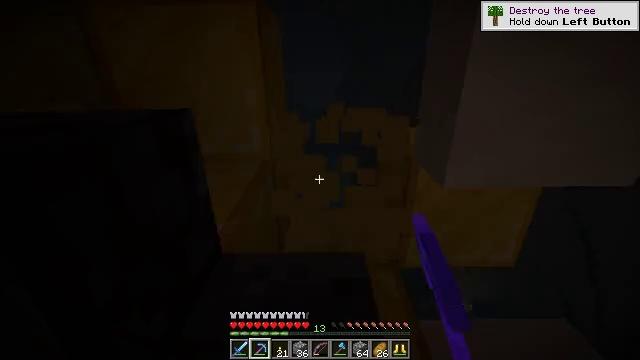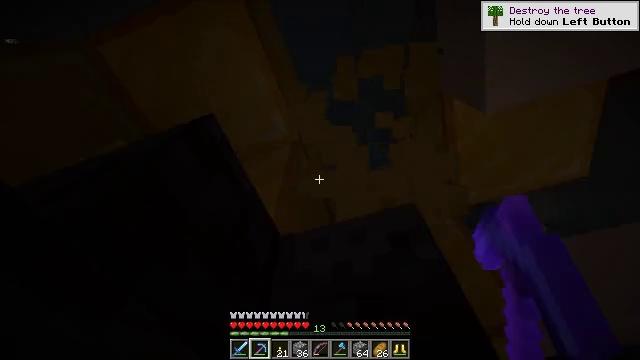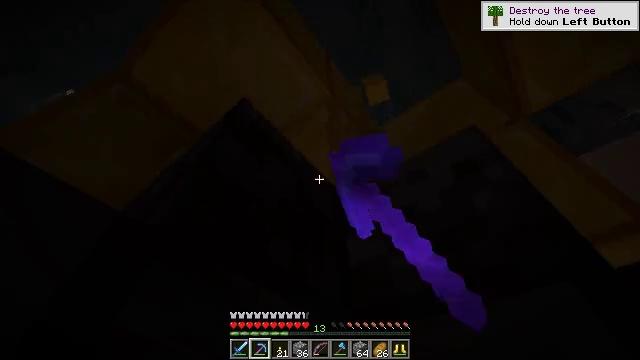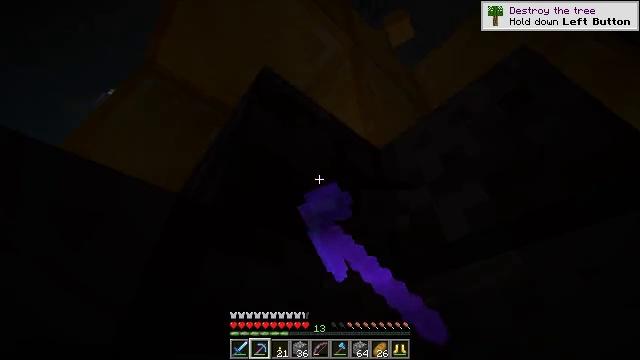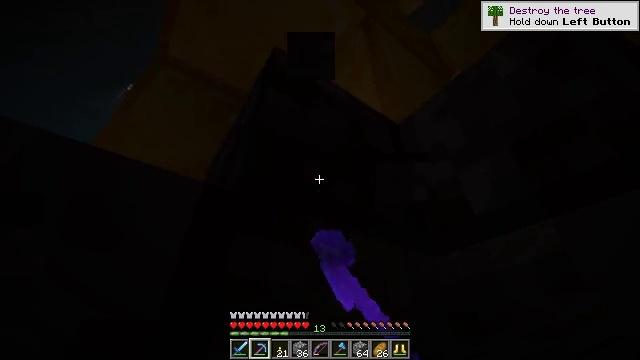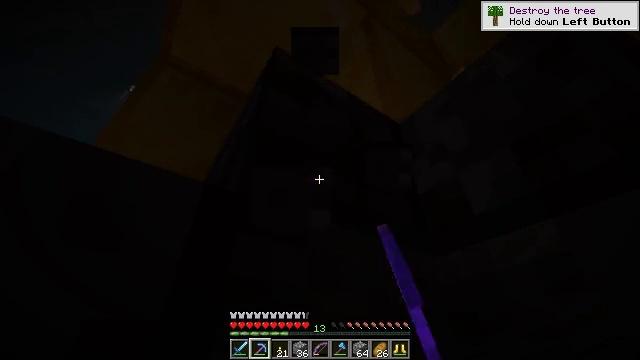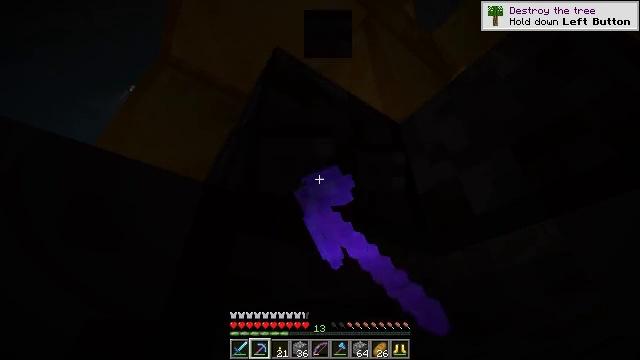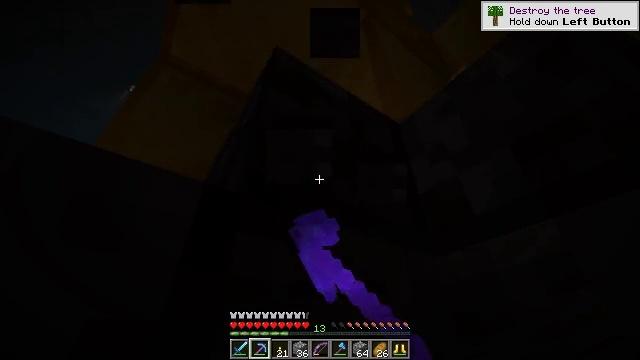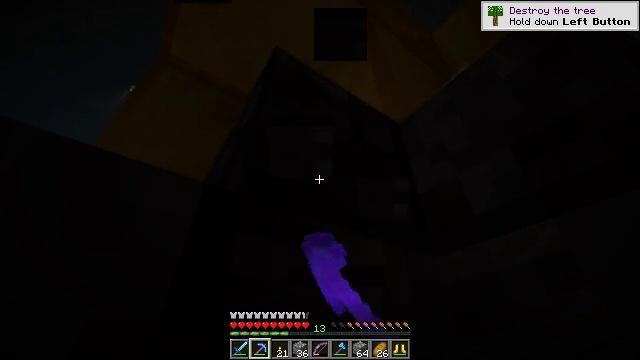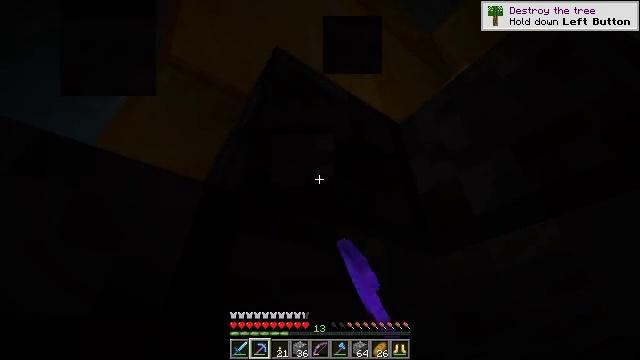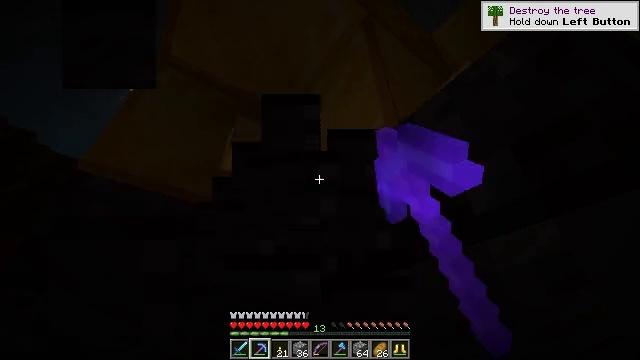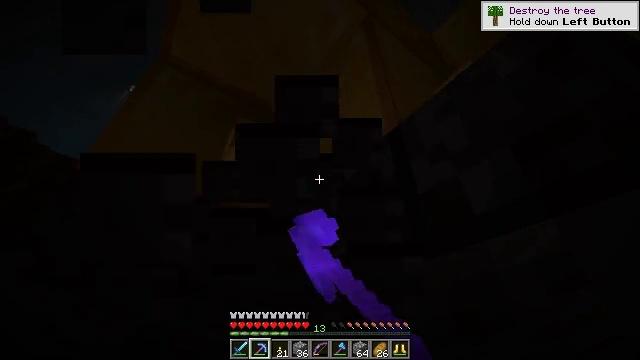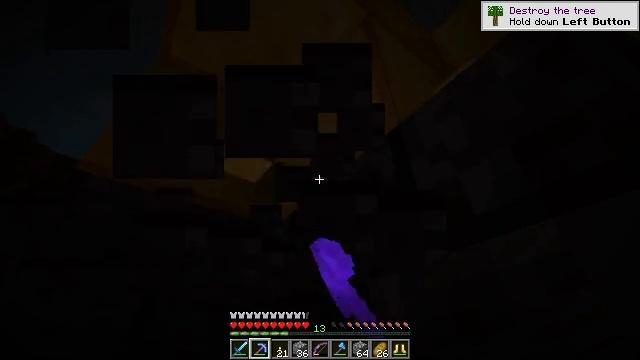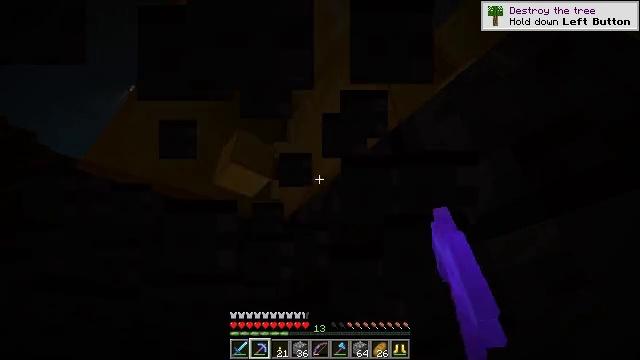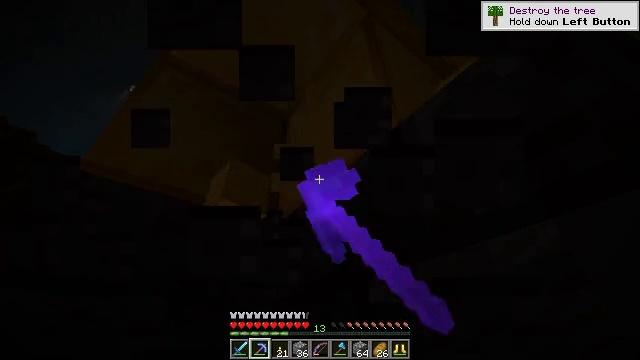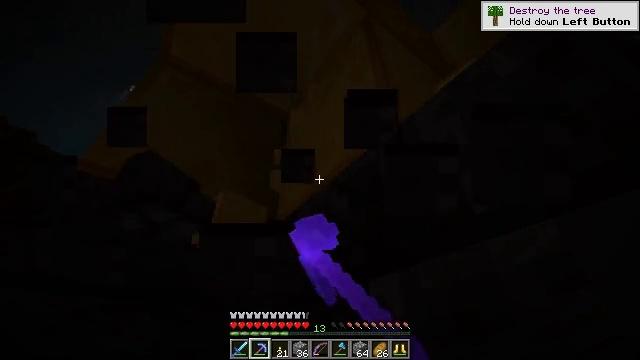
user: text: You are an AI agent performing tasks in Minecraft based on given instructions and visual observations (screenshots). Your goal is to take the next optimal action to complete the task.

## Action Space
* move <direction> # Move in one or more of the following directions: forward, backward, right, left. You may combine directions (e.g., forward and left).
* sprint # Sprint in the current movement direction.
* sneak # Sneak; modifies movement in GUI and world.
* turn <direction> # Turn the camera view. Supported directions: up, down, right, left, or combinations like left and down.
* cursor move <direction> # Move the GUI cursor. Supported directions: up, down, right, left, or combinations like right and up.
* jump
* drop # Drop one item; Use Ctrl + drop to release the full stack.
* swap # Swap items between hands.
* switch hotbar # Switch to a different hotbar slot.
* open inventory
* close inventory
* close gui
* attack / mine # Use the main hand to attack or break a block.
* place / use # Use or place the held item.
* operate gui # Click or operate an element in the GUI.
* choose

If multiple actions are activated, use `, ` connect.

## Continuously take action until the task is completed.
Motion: motion action
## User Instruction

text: Recycle the polished blackstone brick stairs from the build.
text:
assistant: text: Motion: sneak, turn left and down, attack / mine
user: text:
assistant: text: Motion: sneak, turn left and down, attack / mine
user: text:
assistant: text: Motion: sneak, turn left and down, attack / mine
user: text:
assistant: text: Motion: sneak, turn left and down, attack / mine
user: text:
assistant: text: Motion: sneak, attack / mine
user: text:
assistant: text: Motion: sneak, attack / mine
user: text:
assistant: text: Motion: sneak, attack / mine
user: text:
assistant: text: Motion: sneak, attack / mine
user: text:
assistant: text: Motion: sneak, attack / mine
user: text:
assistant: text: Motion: sneak, attack / mine
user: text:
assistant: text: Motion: sneak, attack / mine
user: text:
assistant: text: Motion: sneak, attack / mine
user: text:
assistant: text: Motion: sneak, attack / mine
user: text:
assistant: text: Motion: sneak, attack / mine
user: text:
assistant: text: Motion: sneak, attack / mine
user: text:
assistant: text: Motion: sneak, turn left and down, attack / mine
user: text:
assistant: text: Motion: sneak, turn left and down, attack / mine
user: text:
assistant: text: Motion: sneak, turn left and down, attack / mine
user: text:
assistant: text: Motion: sneak, turn left and down, attack / mine
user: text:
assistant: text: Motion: sneak, attack / mine
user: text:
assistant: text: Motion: sneak, attack / mine
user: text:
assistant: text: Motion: sneak, attack / mine
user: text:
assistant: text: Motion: sneak, attack / mine
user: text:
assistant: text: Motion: sneak, attack / mine
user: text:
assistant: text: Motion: sneak, attack / mine
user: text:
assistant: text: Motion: sneak, attack / mine
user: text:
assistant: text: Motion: sneak, attack / mine